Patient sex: M
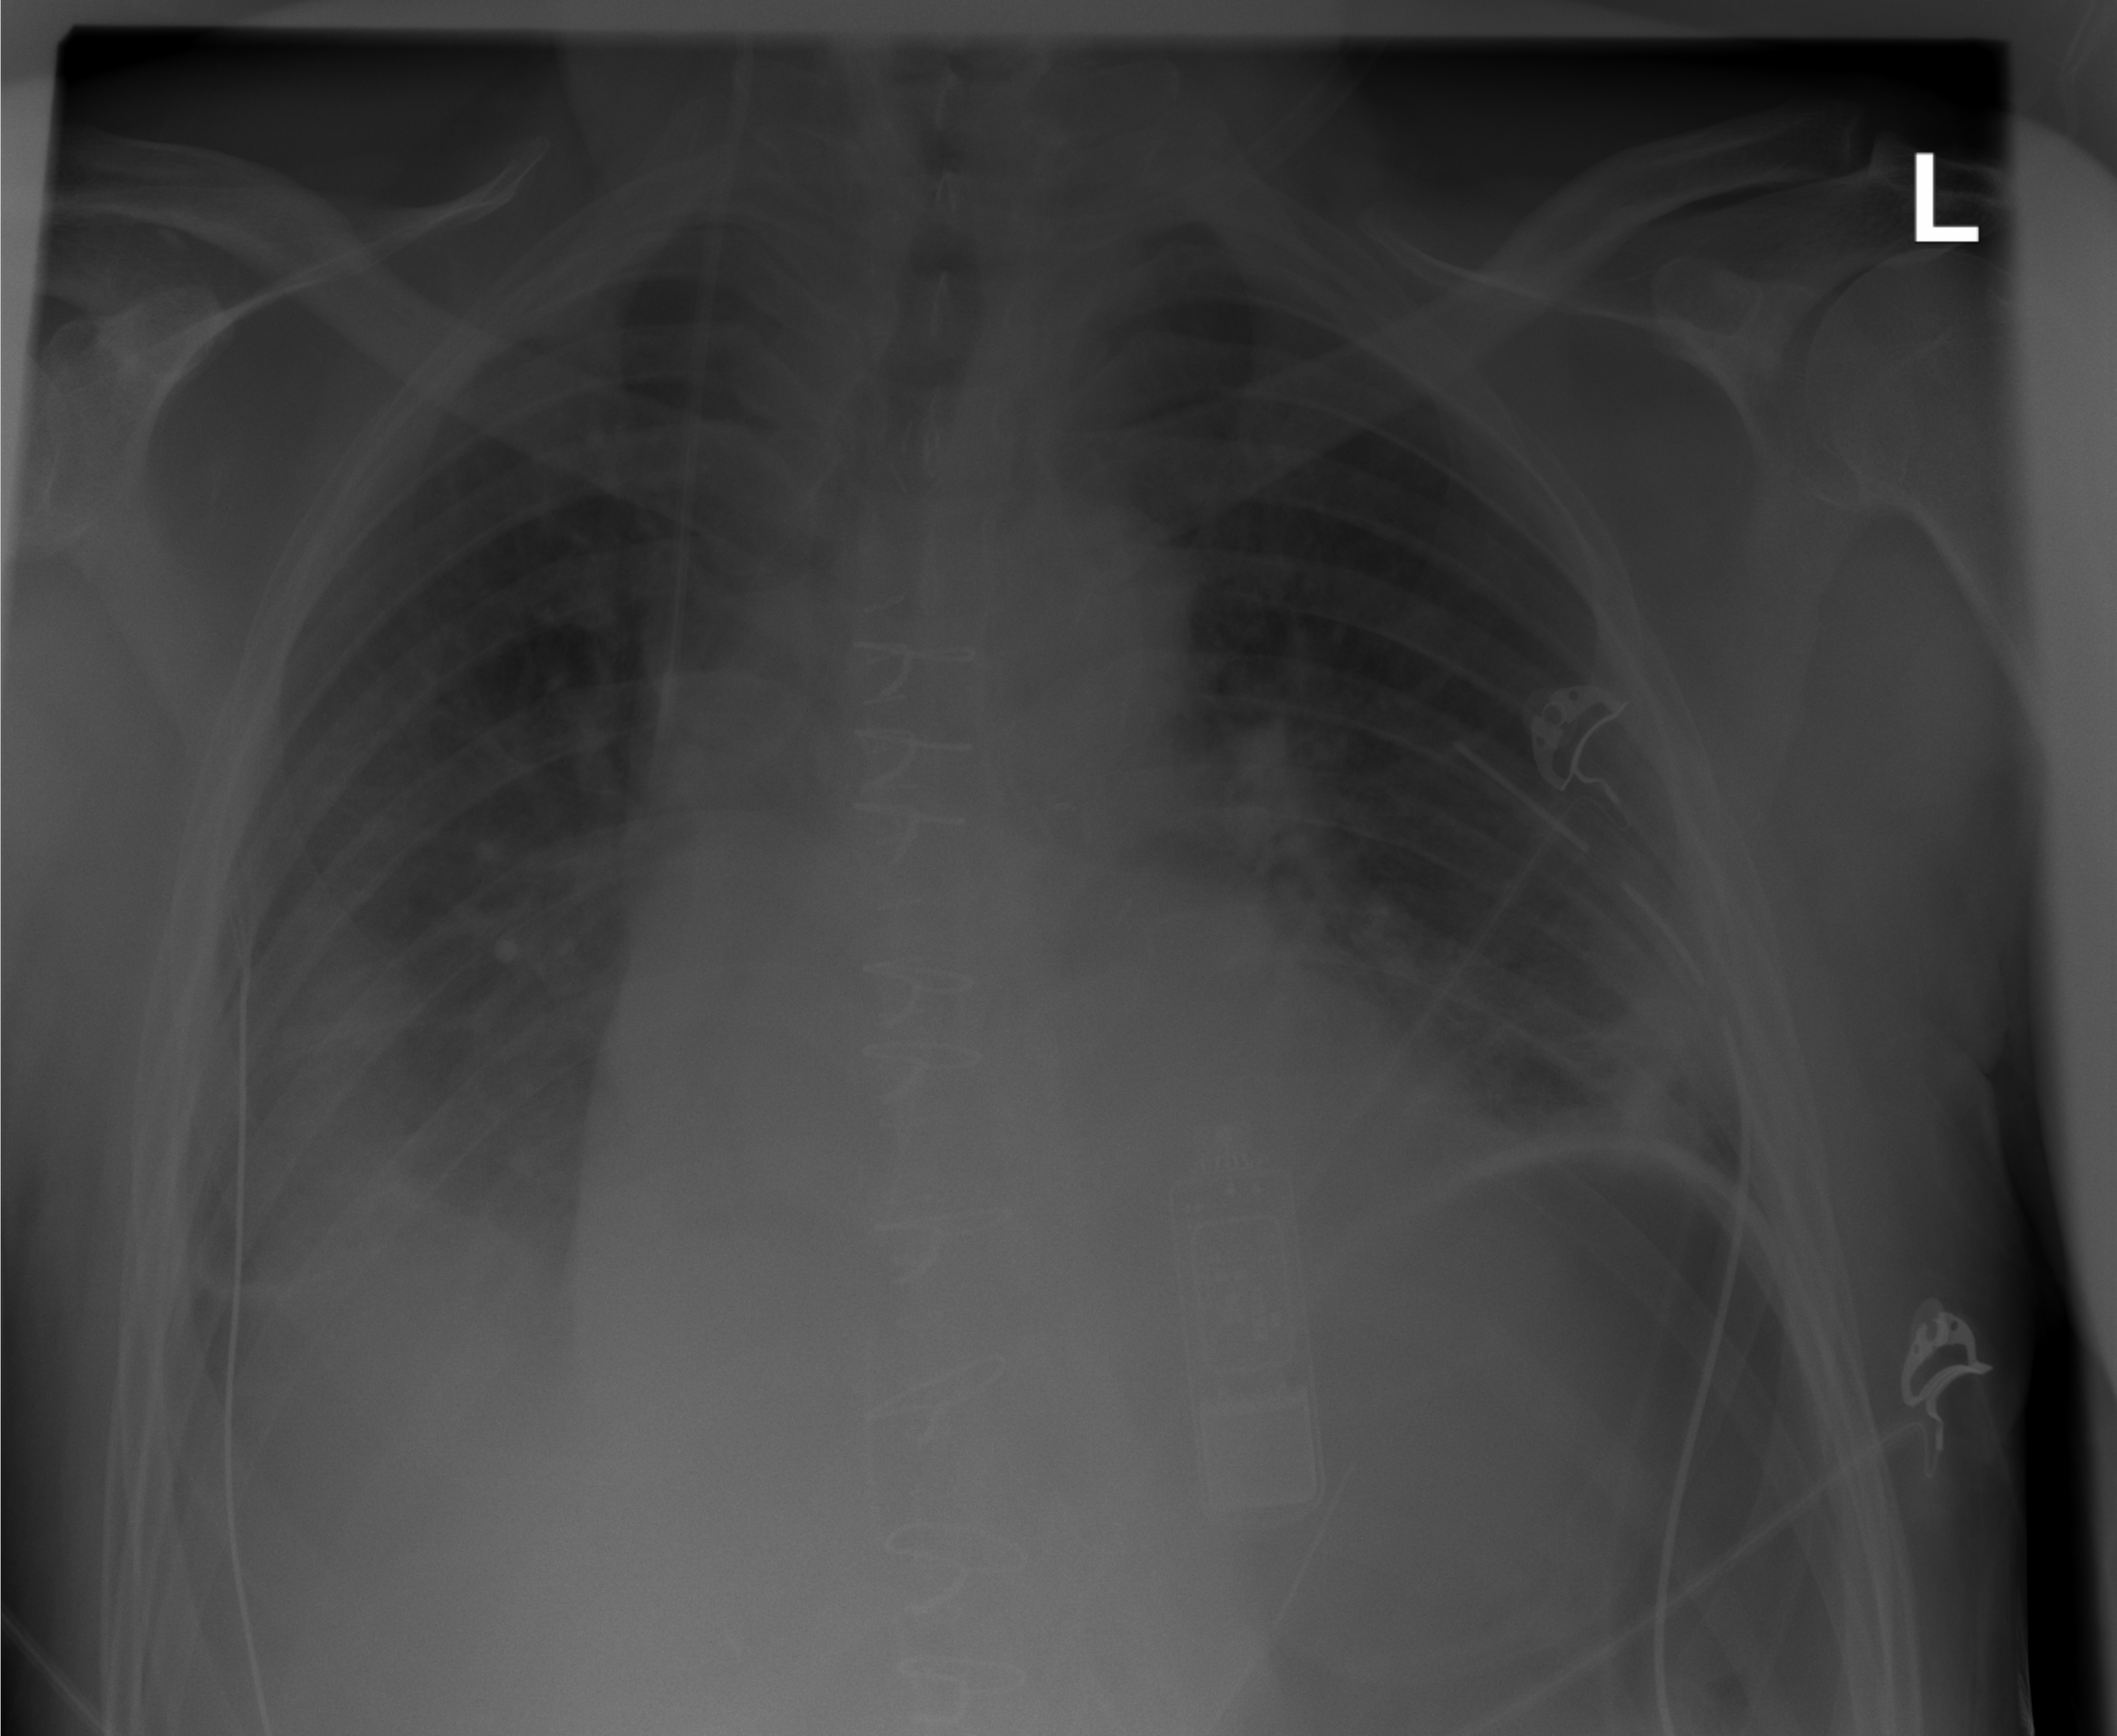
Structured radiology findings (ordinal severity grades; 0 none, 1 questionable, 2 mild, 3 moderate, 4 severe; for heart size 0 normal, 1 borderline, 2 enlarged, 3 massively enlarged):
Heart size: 0
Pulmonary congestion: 0
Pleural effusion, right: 0
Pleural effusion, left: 0
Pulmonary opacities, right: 0
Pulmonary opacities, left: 0
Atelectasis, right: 0
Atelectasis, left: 2